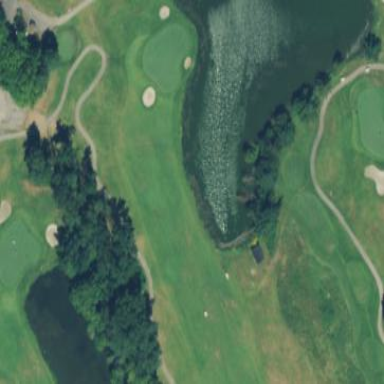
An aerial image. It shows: Water hazard on golf course. The hazard is natural water feature.